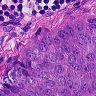
Metastatic tissue present: yes